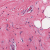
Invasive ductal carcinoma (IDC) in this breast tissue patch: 0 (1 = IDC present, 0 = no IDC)